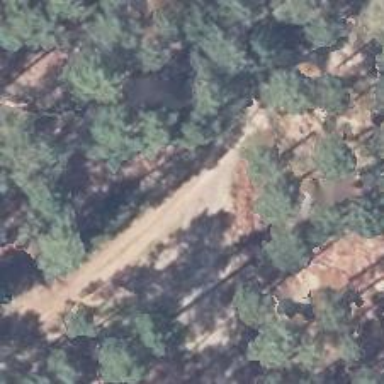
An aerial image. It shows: Sandy track road.